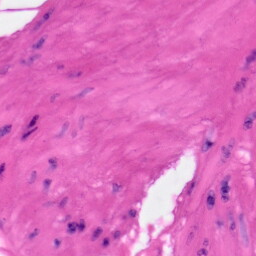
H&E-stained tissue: Skin